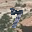
Label: 7